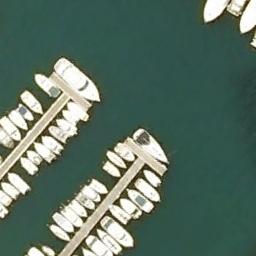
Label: harbor